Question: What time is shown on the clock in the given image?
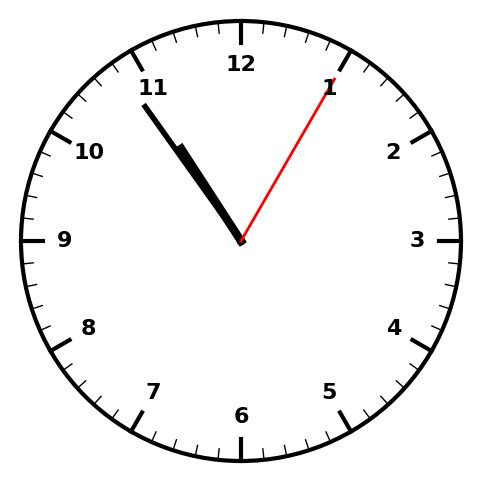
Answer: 10:54:05